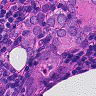
Metastatic tissue present: yes